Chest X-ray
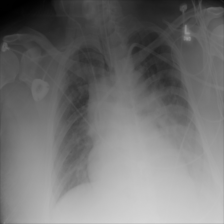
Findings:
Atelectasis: negative
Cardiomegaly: positive
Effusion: positive
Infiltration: negative
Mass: negative
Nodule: negative
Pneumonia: negative
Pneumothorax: negative
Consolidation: negative
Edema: positive
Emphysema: negative
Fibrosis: negative
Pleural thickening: negative
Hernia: negative